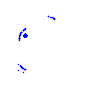
Particle: electron